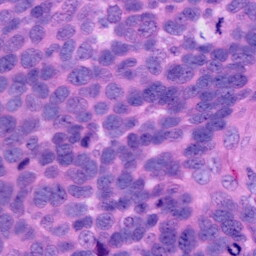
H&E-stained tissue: Ovarian